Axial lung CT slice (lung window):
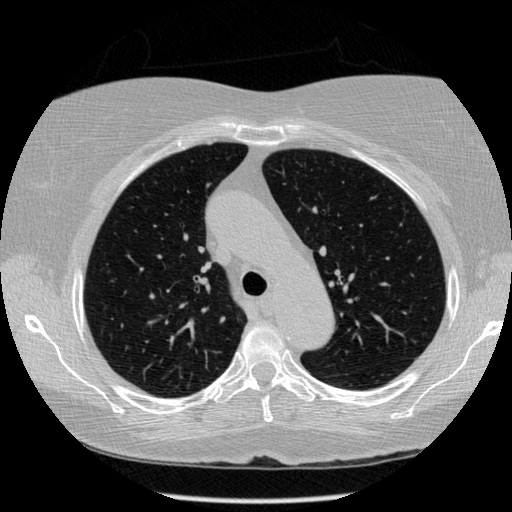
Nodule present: no